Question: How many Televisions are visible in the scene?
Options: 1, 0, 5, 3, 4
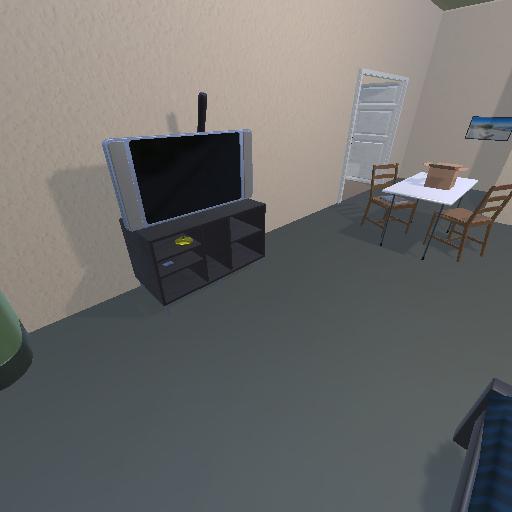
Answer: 1